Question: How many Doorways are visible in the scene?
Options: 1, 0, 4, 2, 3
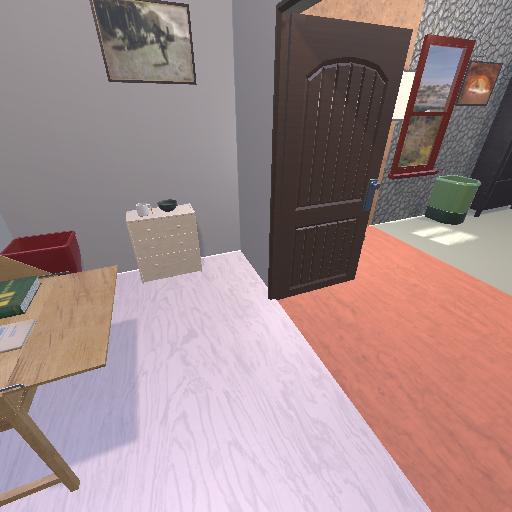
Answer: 1